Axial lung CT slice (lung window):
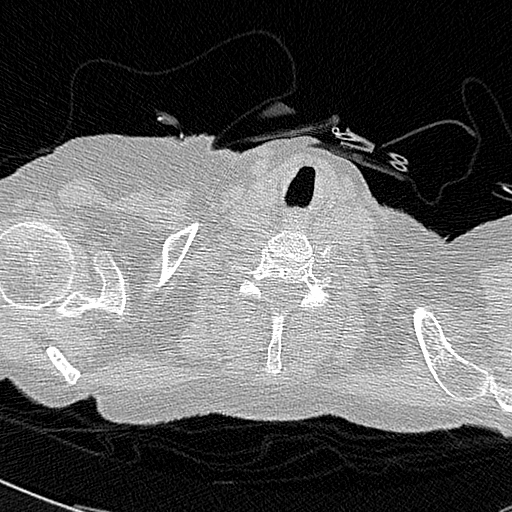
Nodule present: no